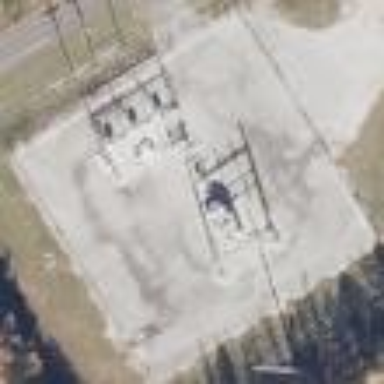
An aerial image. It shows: Distribution power substation secured by fence.